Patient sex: M
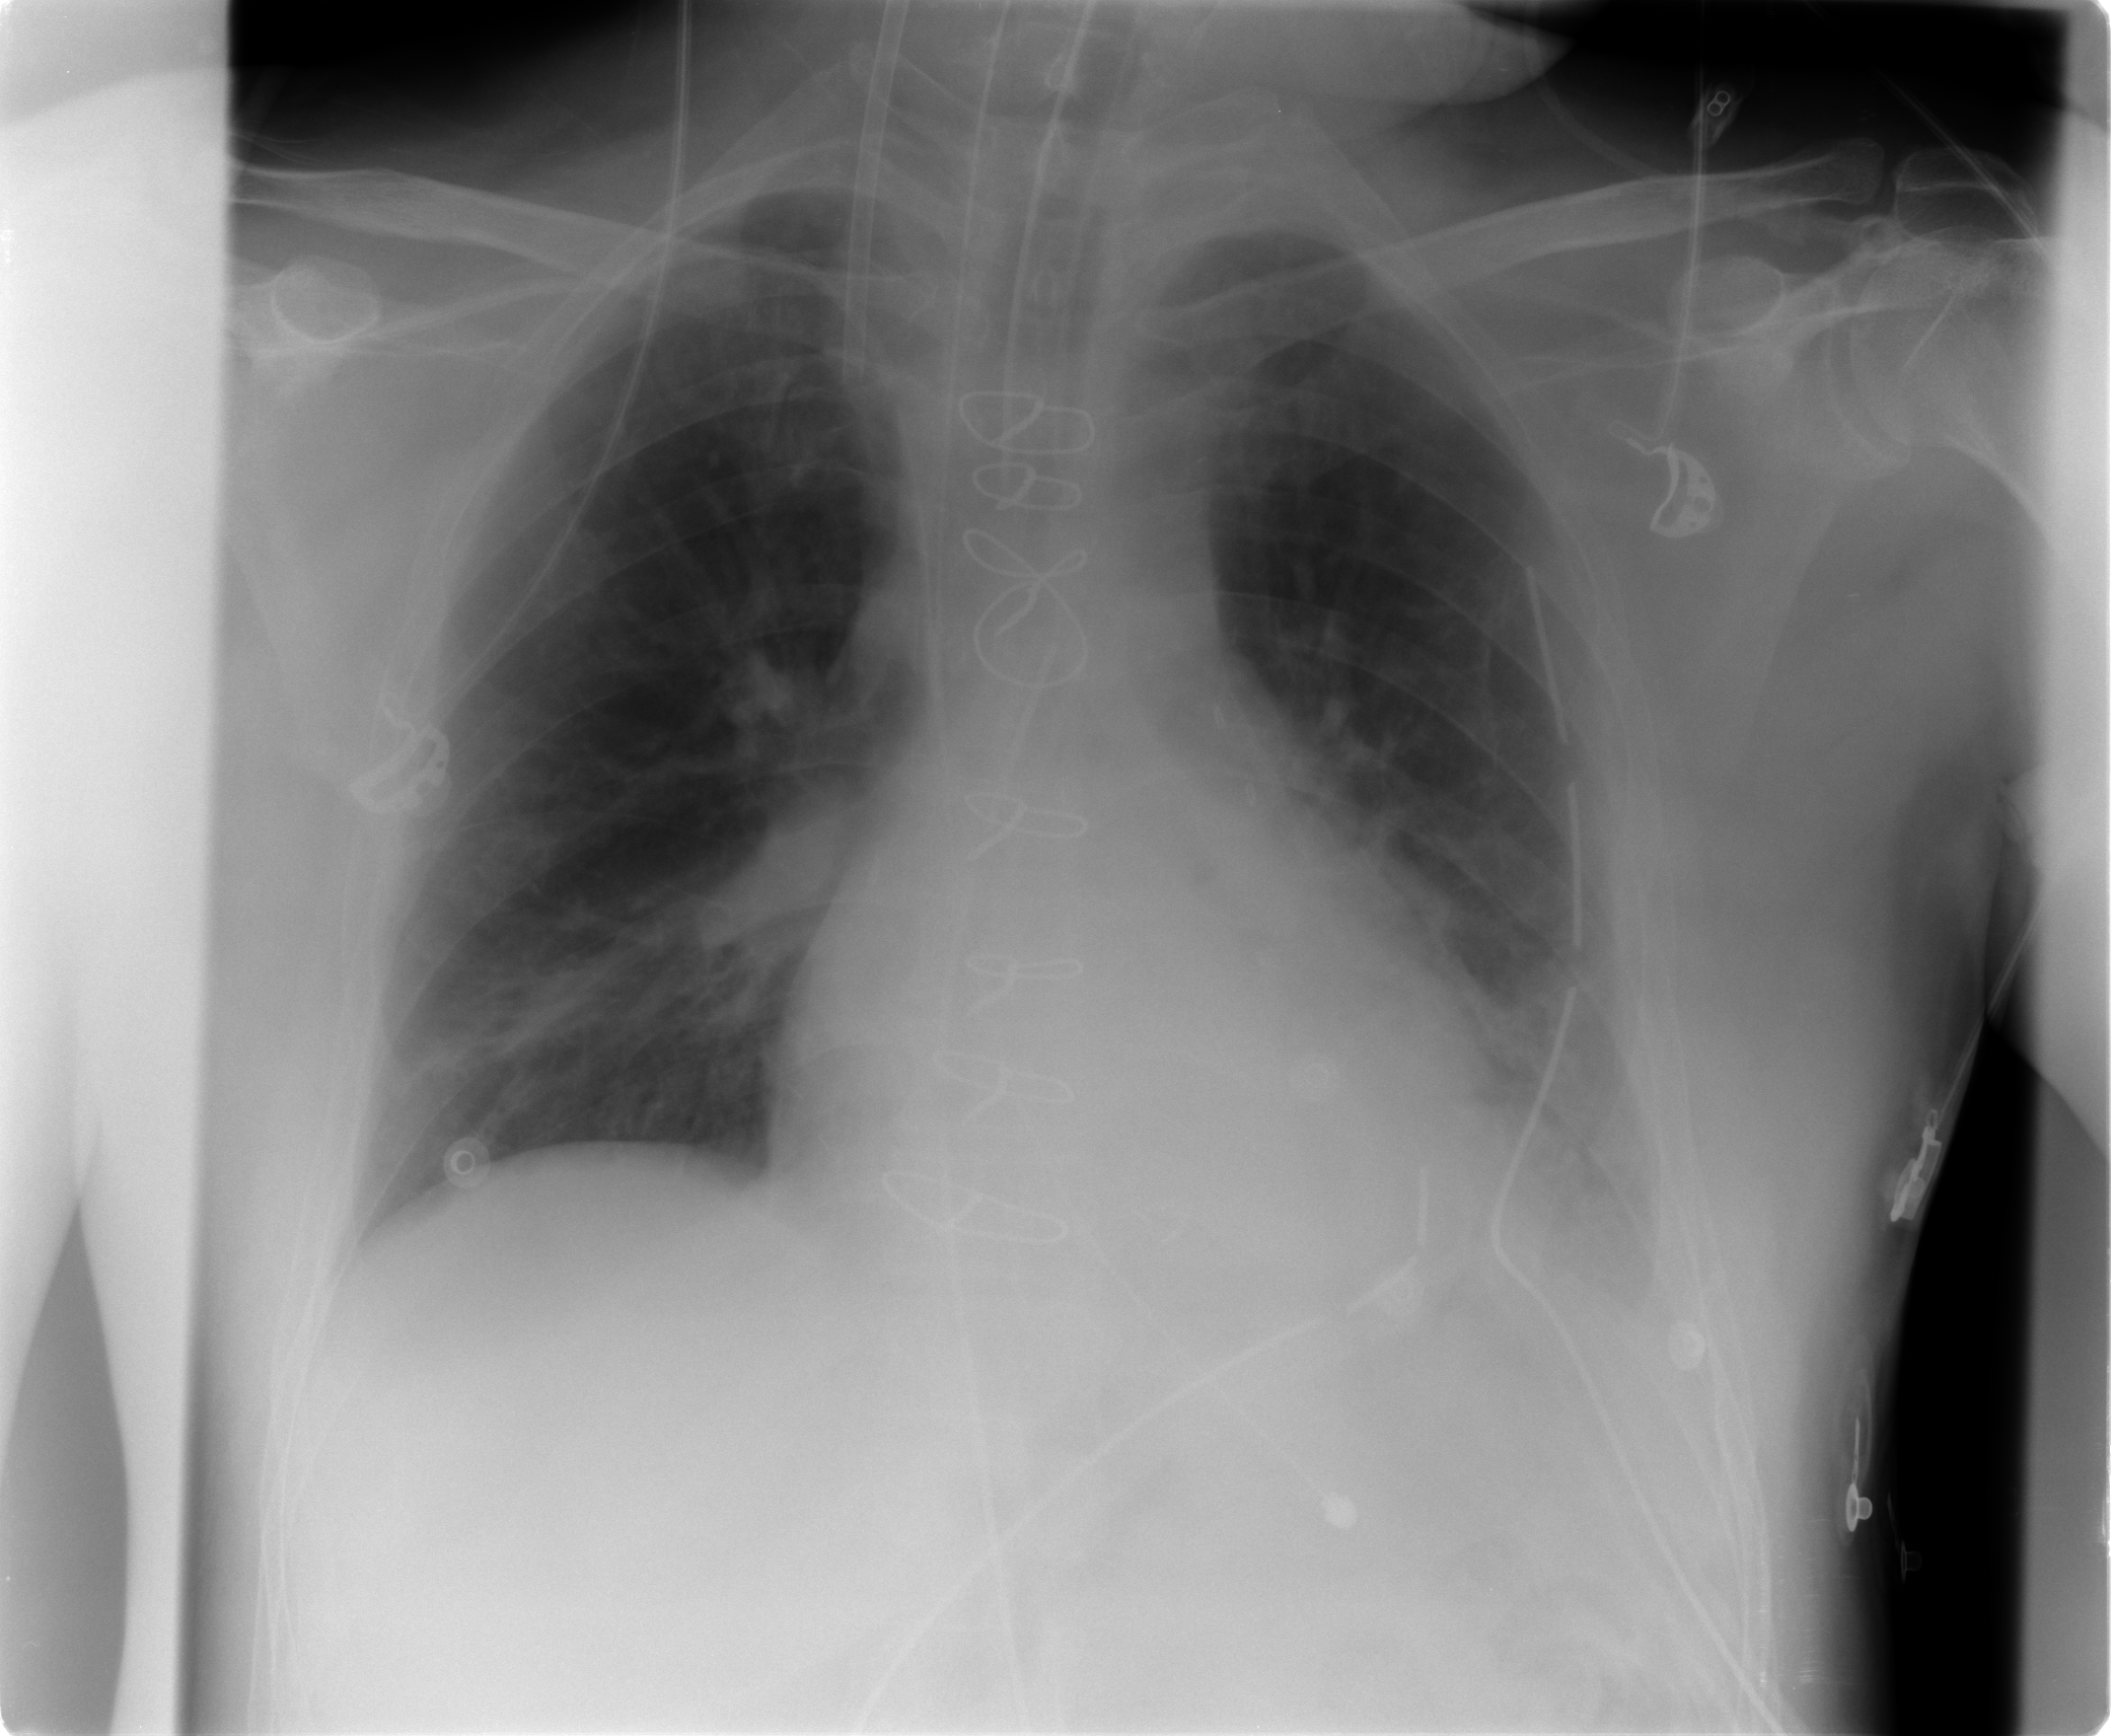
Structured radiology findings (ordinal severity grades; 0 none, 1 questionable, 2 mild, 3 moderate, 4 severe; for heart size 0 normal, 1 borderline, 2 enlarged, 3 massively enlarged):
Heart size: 0
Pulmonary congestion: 1
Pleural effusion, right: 0
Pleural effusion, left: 2
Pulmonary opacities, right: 1
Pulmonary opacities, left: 1
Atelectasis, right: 1
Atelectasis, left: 2